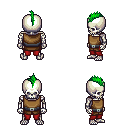
a pixel art fantasy rpg character, male body template, skeleton, leather chest armor, red pants, green mohawk hairstyle, four views (front, back, left, right), 2x2 character sprite sheet, small pixel art, hard edges, no anti-aliasing